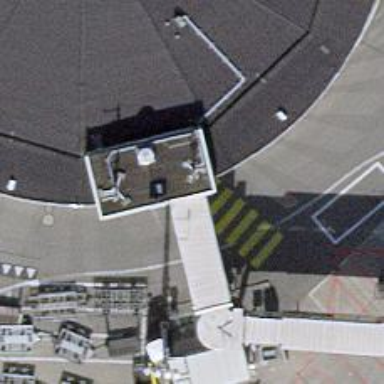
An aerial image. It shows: Airport gate.